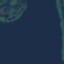
Land use / land cover class: SeaLake